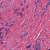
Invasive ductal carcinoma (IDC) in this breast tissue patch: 1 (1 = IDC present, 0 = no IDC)